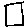
Label: square